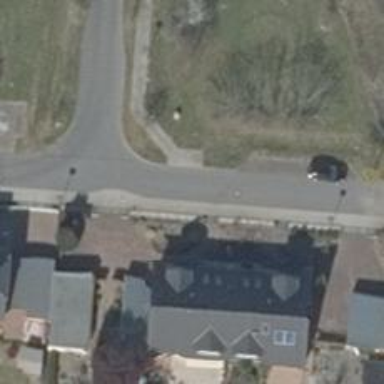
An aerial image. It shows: Smooth asphalt road in residential area.